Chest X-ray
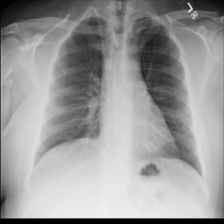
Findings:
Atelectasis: negative
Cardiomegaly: negative
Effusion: negative
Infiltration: negative
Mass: negative
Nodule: positive
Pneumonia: negative
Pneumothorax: negative
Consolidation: negative
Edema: negative
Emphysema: negative
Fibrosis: negative
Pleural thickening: negative
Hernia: negative